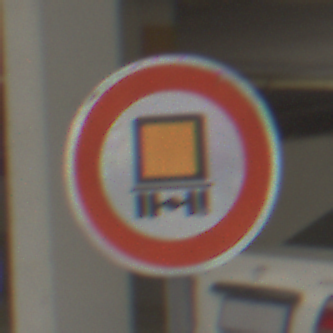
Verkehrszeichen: VerbotKennzeichnungspflichtigeKraftfahrzeugeGefaehrlicheGueter
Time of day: Midday
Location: Roofed (Urban)
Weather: Overcast
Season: NotSpecified
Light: Artificial